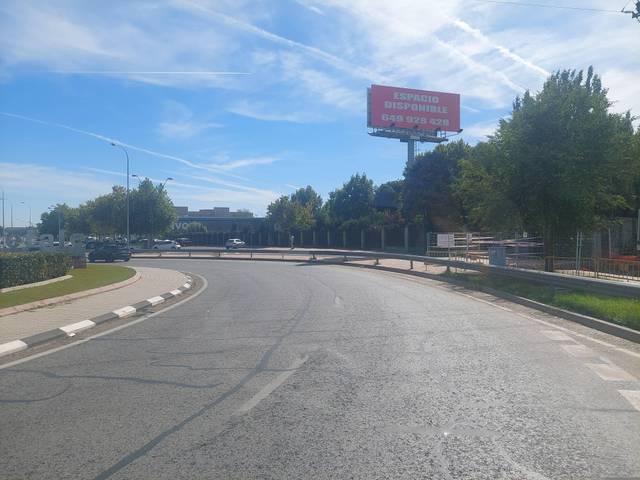
Region: Spain
Coordinates: 40.317, -3.745